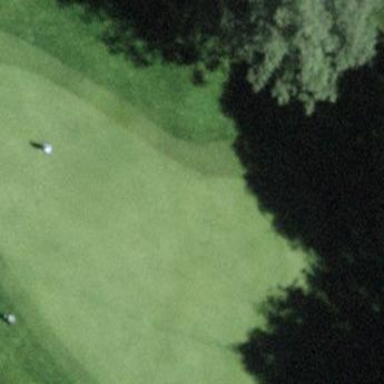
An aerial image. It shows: Picturesque green golfing area with grass land use.